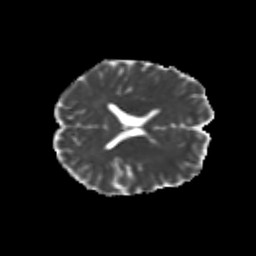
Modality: MD
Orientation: axial
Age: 29
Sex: male
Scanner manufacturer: siemens
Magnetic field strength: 3 T
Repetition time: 3.5 s
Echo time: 0.104 s